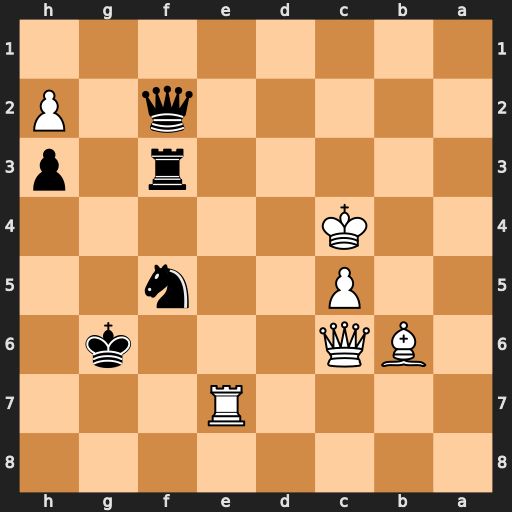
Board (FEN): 8/4R3/1BQ3k1/2P2n2/2K5/5r1p/5q1P/8
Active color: b
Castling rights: -
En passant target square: -
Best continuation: Kg5 Qxf3 Qxf3